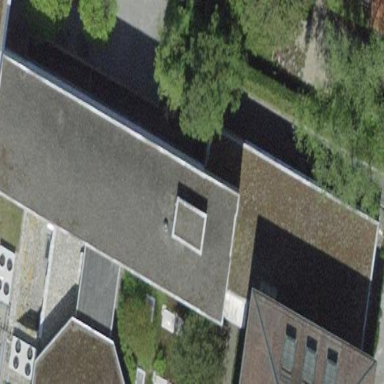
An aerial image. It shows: Office building with flat roof.